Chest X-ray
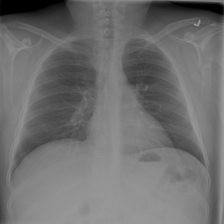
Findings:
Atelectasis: negative
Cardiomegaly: negative
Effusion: negative
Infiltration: positive
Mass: negative
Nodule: negative
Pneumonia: negative
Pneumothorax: negative
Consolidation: negative
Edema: negative
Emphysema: negative
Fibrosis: negative
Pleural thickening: negative
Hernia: negative